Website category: university
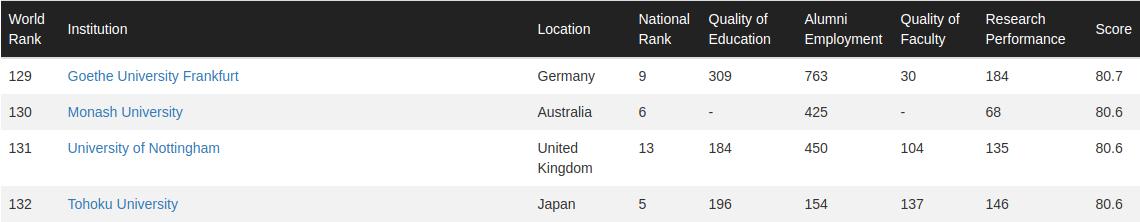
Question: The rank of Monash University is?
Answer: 130

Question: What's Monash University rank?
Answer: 130

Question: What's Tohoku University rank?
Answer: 132

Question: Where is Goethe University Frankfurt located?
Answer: Germany

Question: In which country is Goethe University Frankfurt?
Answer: Germany

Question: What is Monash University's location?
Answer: Australia

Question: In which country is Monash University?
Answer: Australia

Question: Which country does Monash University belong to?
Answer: Australia

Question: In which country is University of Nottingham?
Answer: United Kingdom

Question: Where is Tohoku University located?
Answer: Japan

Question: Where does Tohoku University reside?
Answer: Japan

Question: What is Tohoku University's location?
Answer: Japan

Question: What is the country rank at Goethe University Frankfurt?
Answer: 9

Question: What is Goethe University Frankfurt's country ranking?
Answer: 9

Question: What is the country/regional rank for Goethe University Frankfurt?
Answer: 9

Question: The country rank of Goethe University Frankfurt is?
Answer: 9

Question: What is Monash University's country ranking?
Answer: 6

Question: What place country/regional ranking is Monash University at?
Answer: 6

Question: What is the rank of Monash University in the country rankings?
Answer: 6

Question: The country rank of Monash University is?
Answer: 6

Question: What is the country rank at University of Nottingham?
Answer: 13

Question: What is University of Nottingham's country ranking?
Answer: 13

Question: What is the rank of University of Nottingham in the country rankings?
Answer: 13

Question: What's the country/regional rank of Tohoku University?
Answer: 5

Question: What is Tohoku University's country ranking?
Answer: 5

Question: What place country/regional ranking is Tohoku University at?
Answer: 5

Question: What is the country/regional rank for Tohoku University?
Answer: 5

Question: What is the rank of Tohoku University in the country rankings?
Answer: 5

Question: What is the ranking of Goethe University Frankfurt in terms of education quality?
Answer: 309

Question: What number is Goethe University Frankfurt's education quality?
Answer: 309

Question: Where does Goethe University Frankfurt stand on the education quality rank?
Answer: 309

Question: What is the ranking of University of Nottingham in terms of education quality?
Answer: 184

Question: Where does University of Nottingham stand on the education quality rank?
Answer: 184

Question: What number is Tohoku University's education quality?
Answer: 196

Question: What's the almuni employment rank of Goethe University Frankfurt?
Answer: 763

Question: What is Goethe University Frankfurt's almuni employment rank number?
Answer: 763

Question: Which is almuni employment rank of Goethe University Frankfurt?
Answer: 763

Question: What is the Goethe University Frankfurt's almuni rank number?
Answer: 763

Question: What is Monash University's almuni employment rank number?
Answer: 425

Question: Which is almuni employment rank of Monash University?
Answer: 425

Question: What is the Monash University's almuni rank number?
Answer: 425

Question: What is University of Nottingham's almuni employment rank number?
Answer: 450

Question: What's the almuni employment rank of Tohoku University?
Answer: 154

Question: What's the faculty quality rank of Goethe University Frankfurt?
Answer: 30

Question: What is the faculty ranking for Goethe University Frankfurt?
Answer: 30

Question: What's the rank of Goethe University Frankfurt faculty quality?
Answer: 30

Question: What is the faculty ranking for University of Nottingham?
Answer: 104

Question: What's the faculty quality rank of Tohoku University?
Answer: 137

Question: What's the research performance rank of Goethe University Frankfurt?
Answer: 184

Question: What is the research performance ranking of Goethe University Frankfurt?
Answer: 184

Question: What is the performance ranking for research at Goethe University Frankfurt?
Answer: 184

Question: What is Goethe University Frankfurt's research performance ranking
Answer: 184

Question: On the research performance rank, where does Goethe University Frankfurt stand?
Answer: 184

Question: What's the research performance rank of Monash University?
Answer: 68

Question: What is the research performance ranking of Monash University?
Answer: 68

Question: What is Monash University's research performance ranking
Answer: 68

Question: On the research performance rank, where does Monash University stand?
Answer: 68

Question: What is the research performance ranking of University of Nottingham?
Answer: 135

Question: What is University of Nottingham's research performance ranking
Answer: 135

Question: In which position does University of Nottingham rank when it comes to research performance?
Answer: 135

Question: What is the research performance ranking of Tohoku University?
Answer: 146

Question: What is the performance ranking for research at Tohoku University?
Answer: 146

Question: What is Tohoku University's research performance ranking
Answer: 146

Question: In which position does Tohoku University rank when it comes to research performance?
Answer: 146